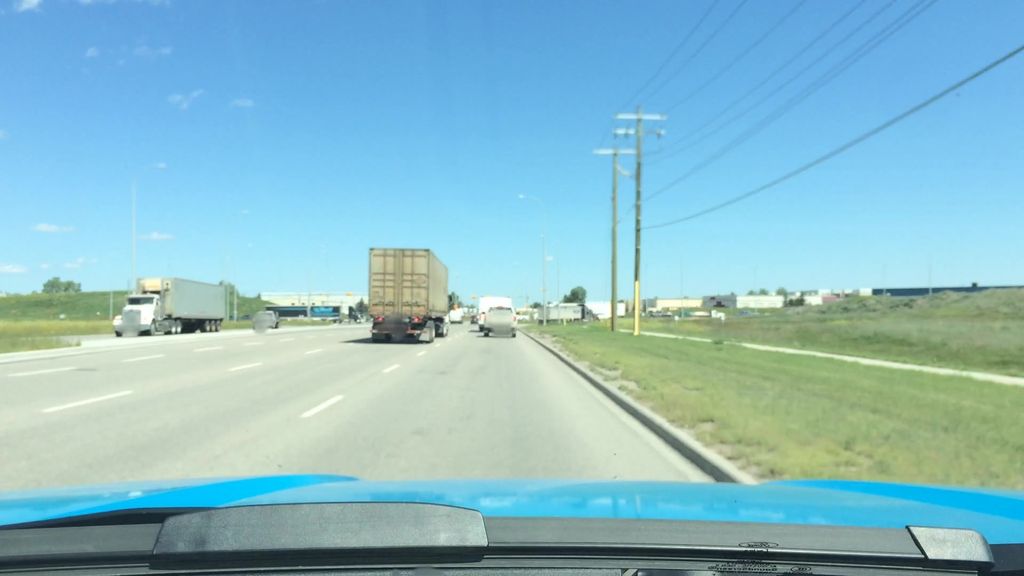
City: calgary